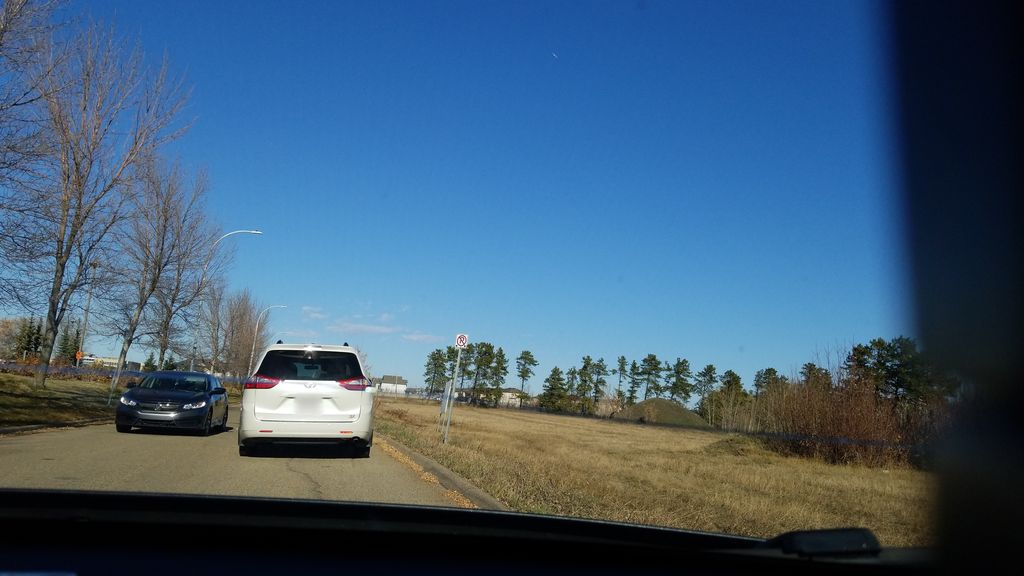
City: edmonton